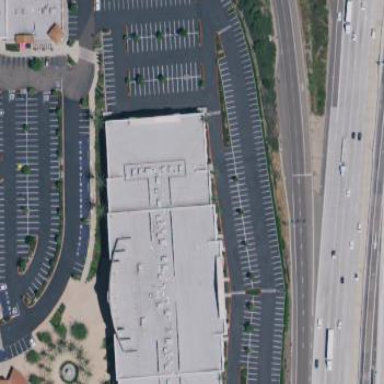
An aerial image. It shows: Commercial building housing cinema.